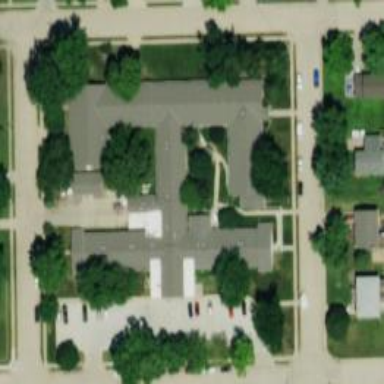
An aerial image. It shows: Nursing home.